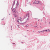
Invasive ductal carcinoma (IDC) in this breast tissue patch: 0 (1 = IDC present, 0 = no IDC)